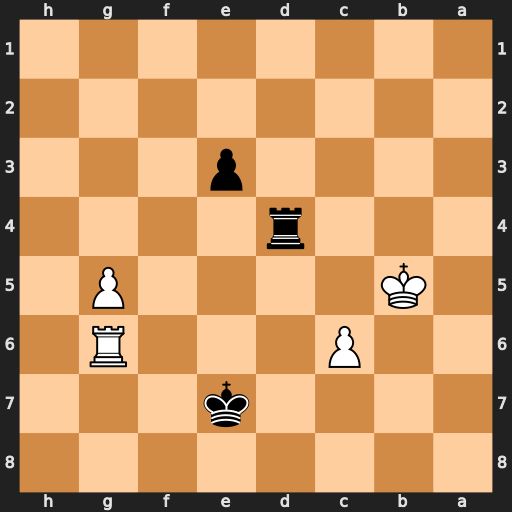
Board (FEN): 8/4k3/2P3R1/1K4P1/3r4/4p3/8/8
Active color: b
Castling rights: -
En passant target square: -
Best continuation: e2 c7 Rb4+ Kxb4 e1=Q+